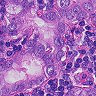
Metastatic tissue present: yes